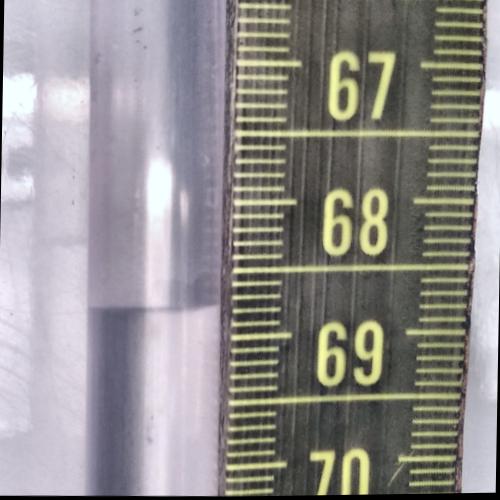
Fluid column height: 68.8 cm